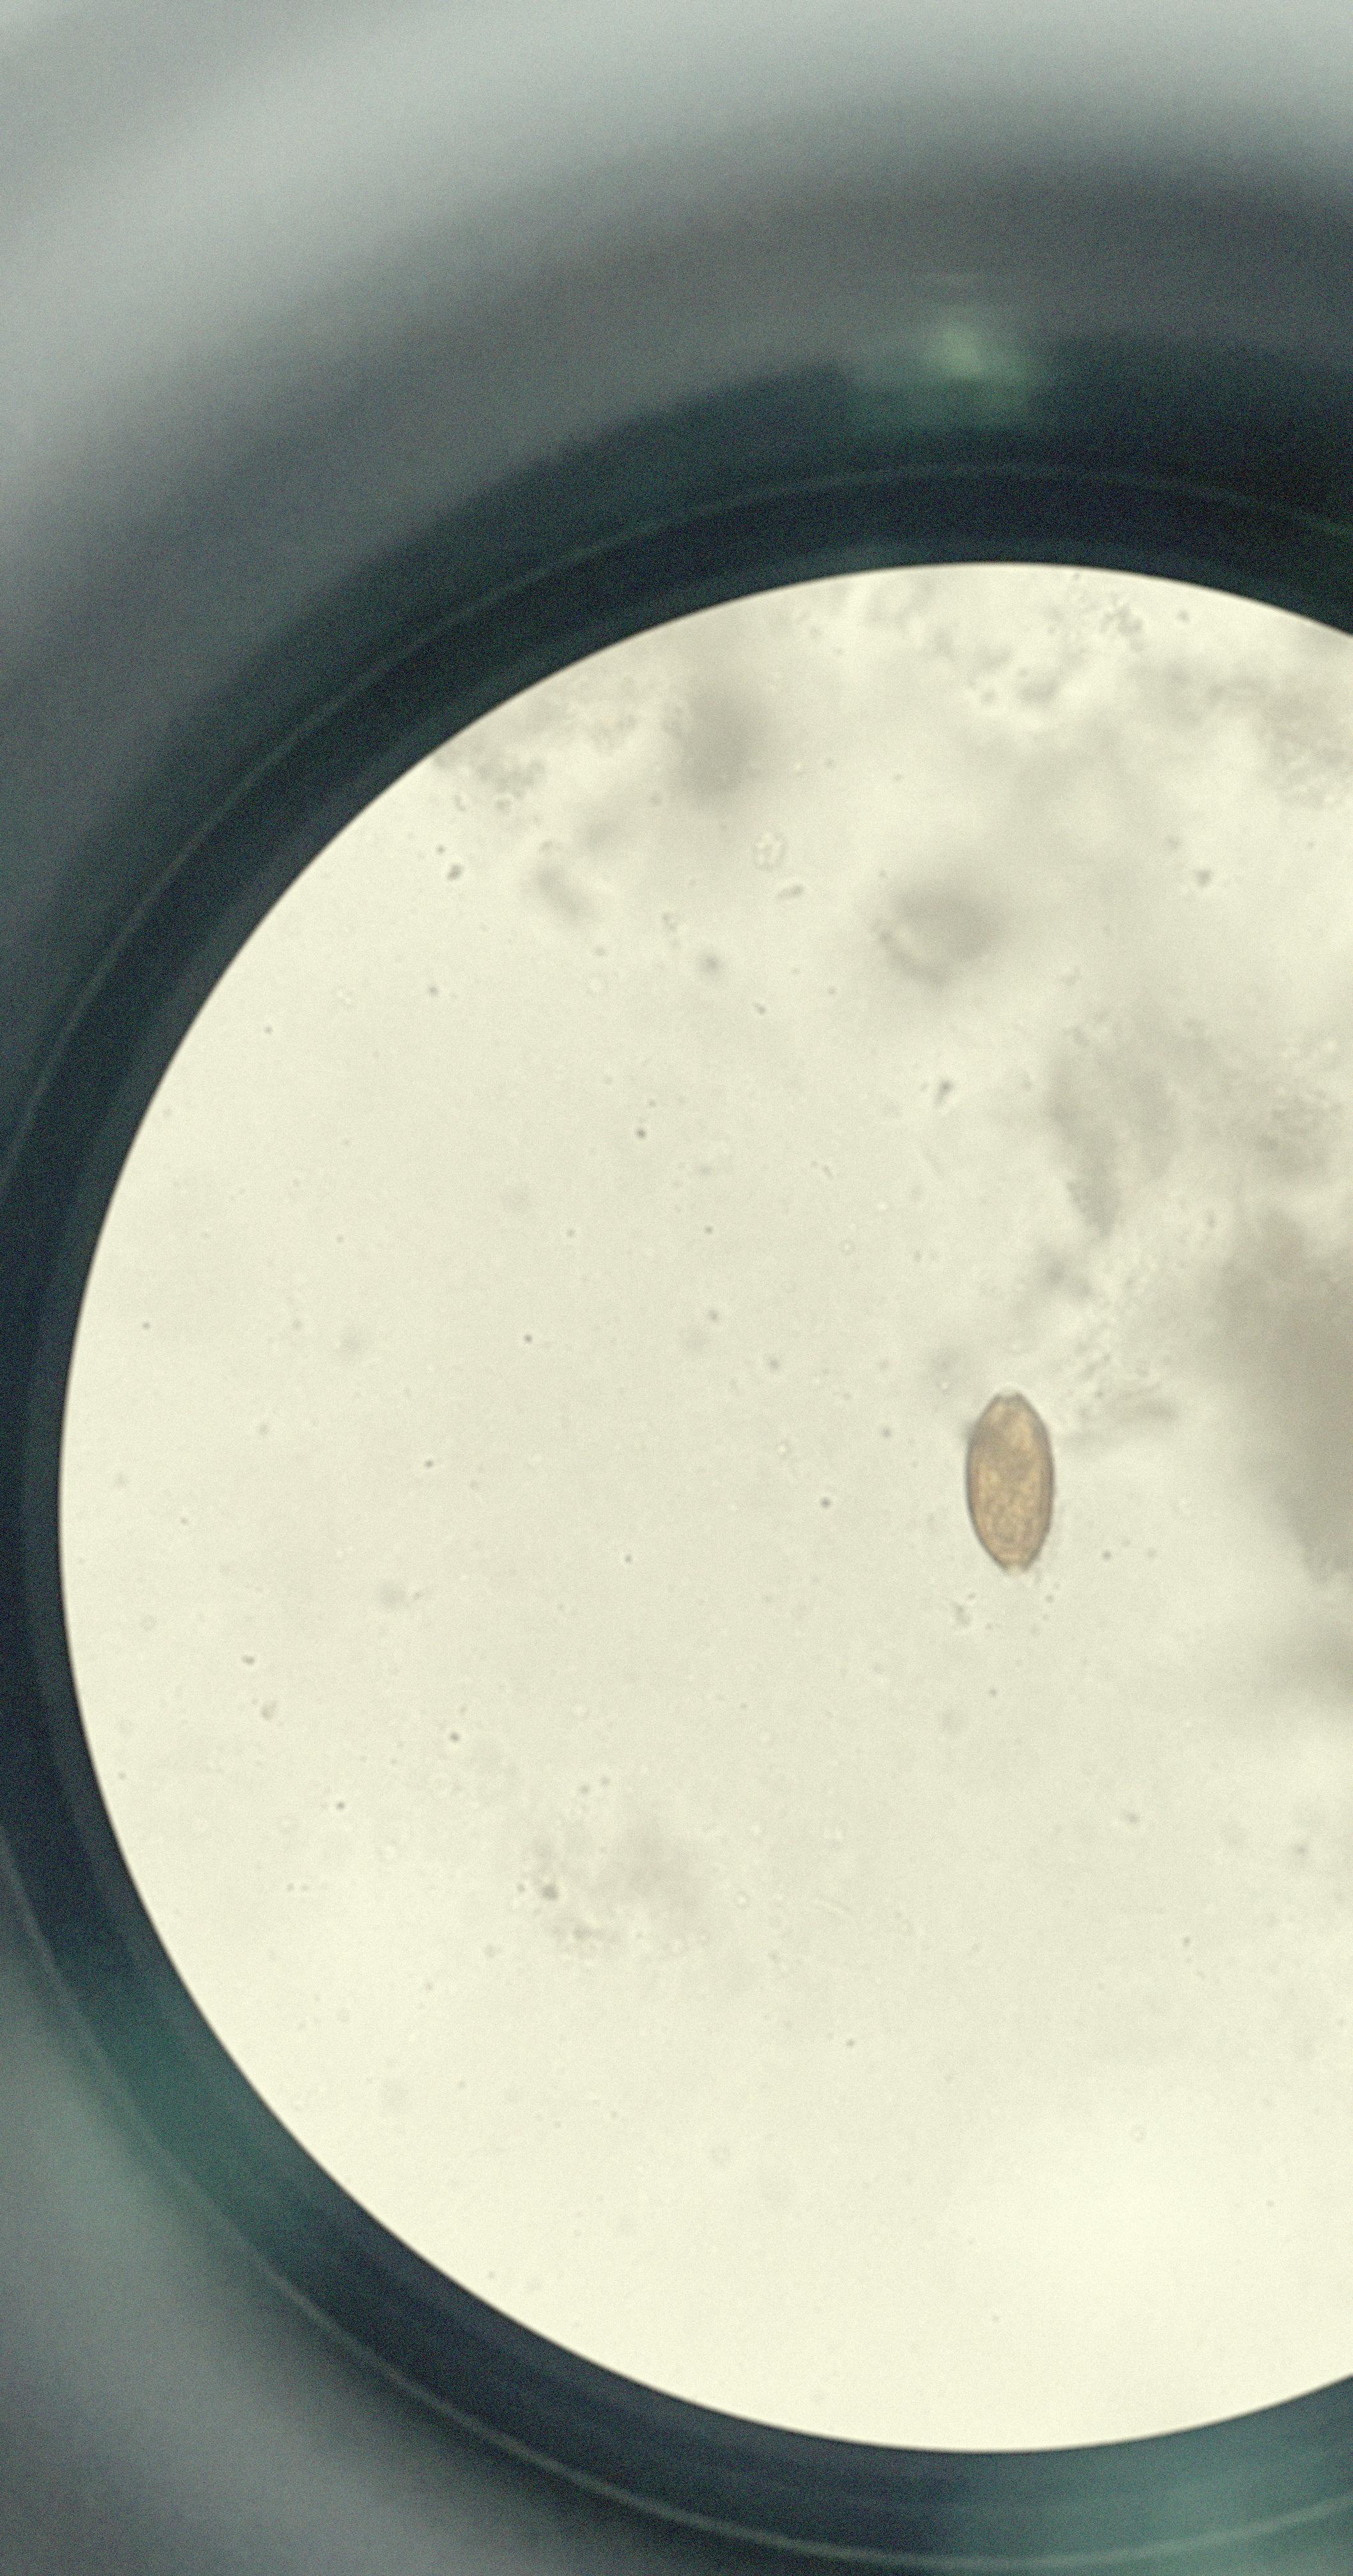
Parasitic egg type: Trichuris trichiura